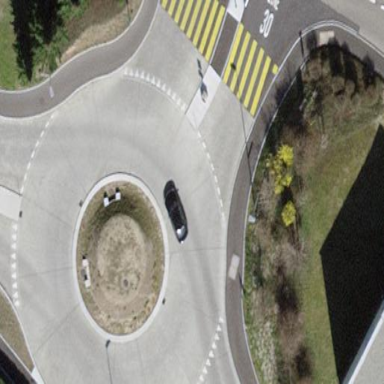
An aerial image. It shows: Secondary road with asphalt surface leading to roundabout.